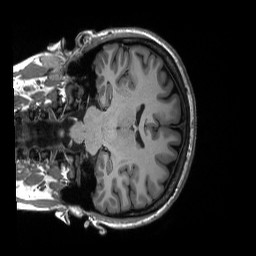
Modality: T1w
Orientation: coronal
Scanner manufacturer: siemens
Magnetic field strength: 3 T
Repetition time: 2.3 s
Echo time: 0.00298 s